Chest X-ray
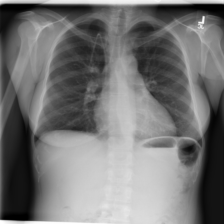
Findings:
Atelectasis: negative
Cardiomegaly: positive
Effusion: negative
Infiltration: negative
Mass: negative
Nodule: negative
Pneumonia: negative
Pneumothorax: negative
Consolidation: negative
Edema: negative
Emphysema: negative
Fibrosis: negative
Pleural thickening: negative
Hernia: negative